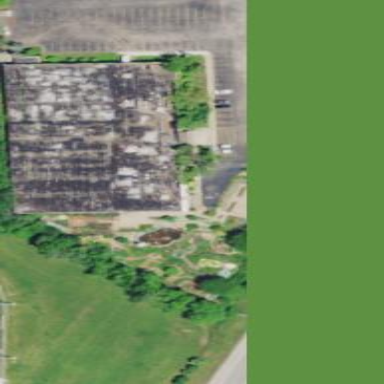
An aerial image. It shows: Miniature golf course.